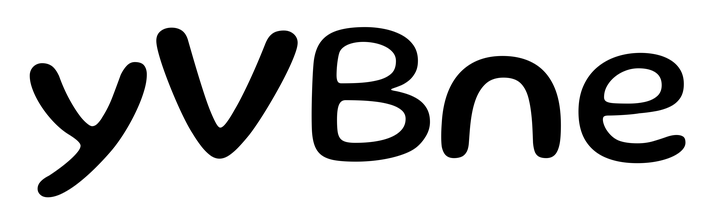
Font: Gluten_Regular